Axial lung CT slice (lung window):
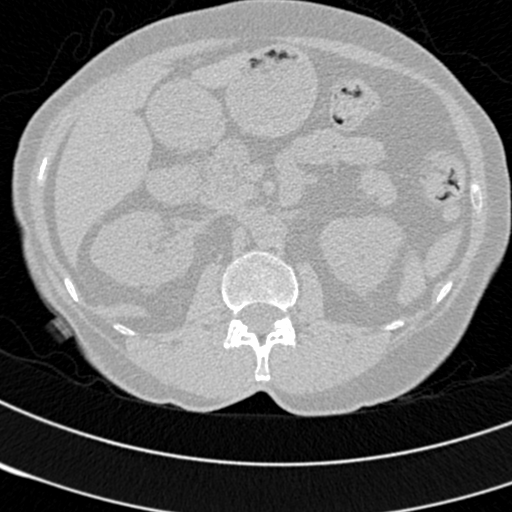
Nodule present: no